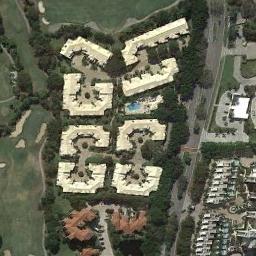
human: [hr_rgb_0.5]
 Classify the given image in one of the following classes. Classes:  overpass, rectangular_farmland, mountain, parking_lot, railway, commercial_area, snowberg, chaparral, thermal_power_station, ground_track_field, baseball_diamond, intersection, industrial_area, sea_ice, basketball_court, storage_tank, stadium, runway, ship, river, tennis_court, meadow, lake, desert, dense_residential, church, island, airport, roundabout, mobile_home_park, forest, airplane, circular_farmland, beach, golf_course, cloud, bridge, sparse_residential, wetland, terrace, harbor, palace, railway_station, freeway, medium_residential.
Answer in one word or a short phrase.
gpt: dense_residential